Field crop: maize
Growth stage: 1
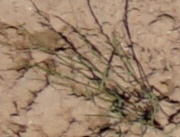
Species: lolium